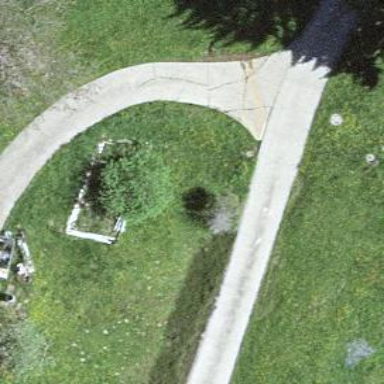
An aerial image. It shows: Well-maintained track road with grade 1 tracktype.